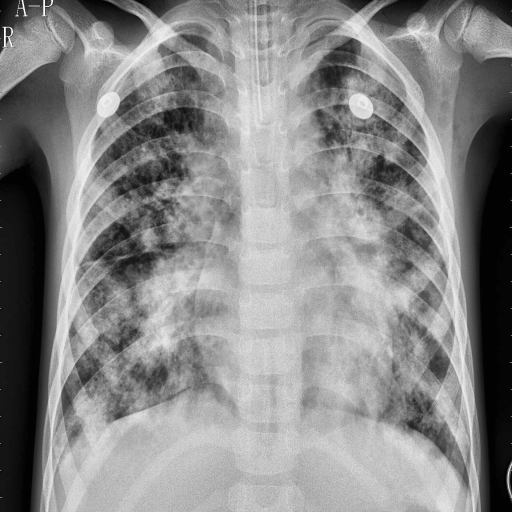
Finding: PNEUMONIA